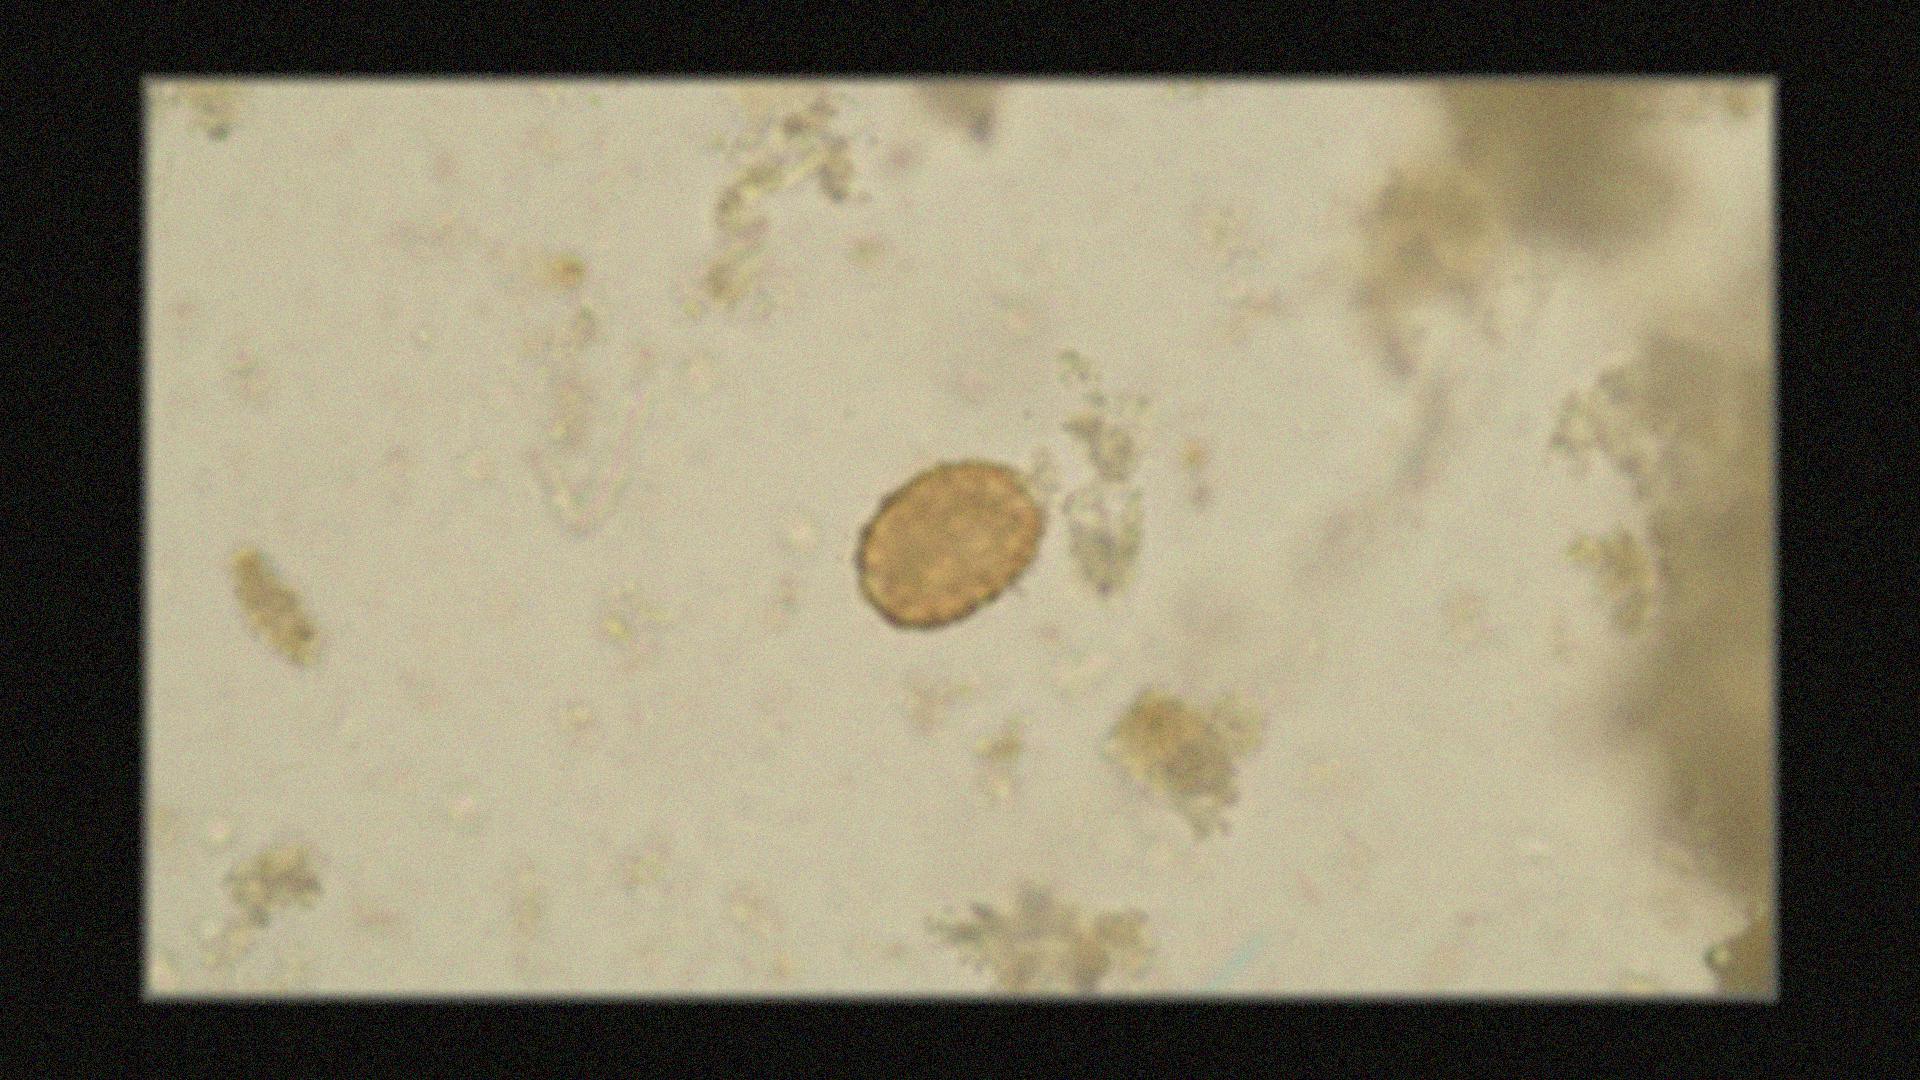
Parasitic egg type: Ascaris lumbricoides